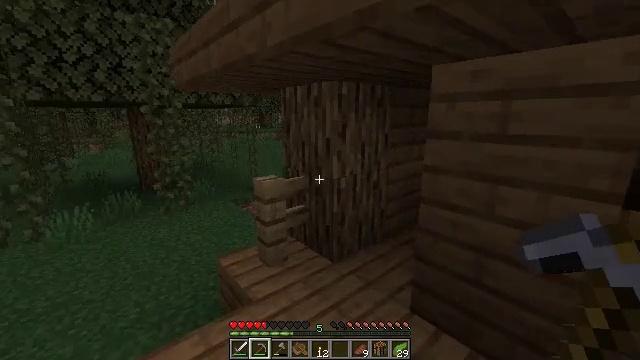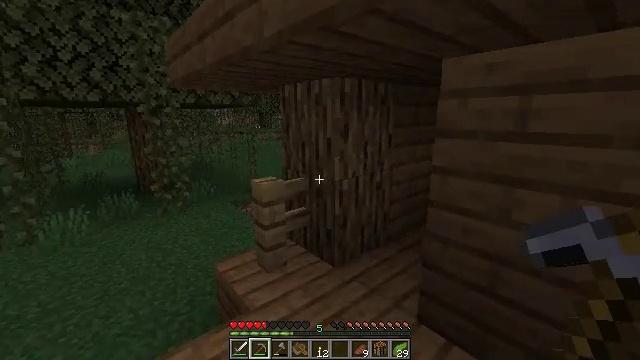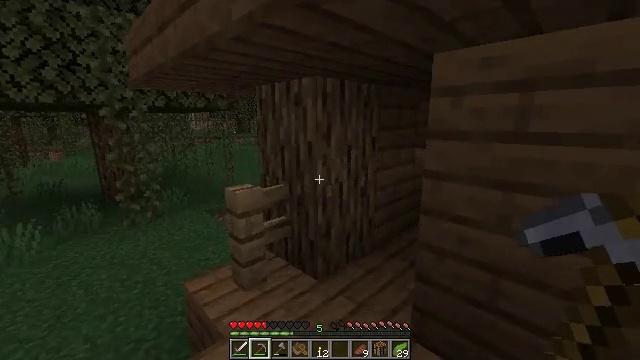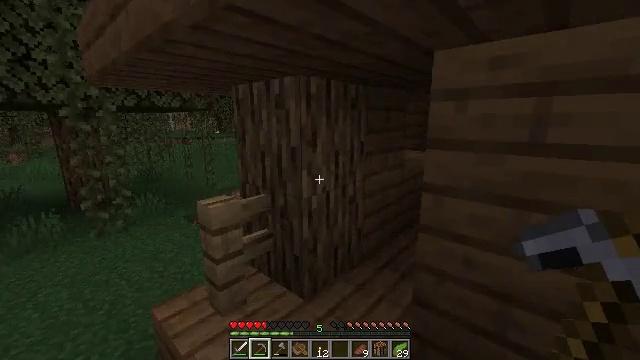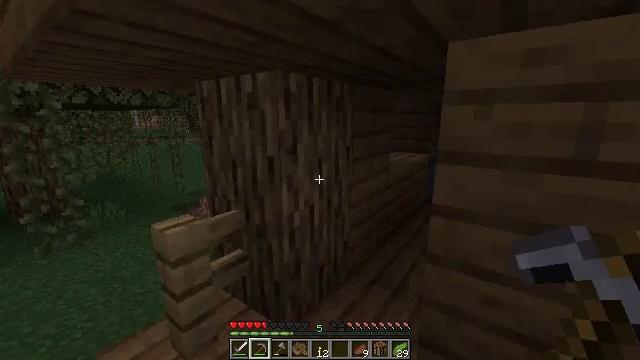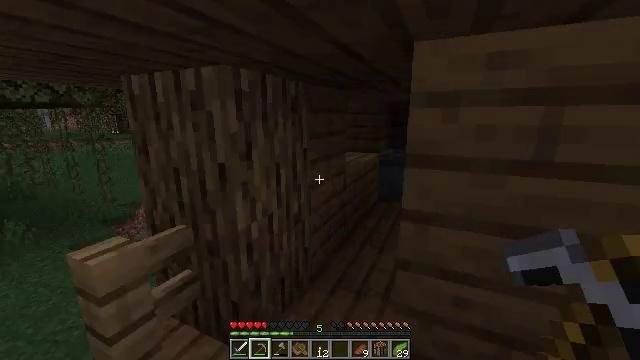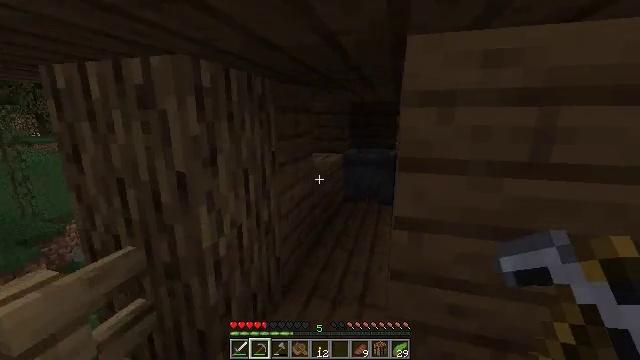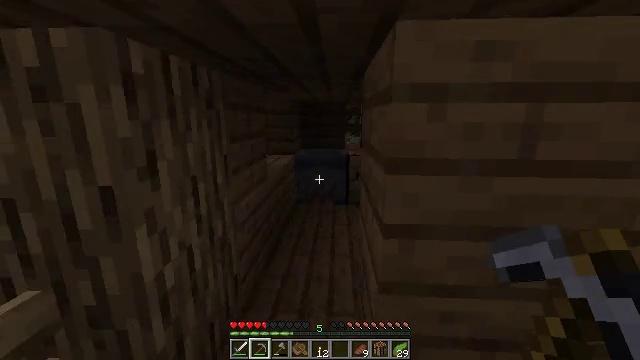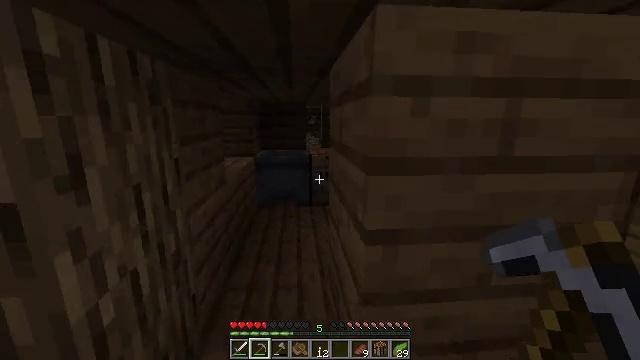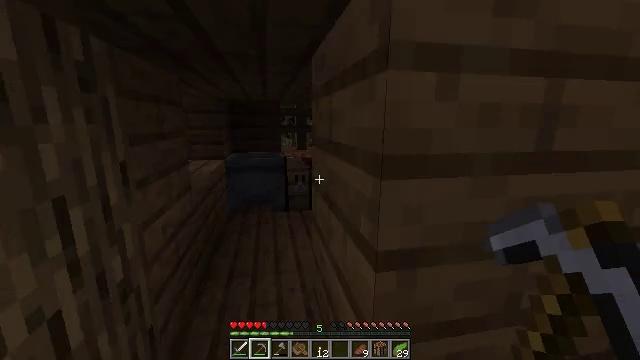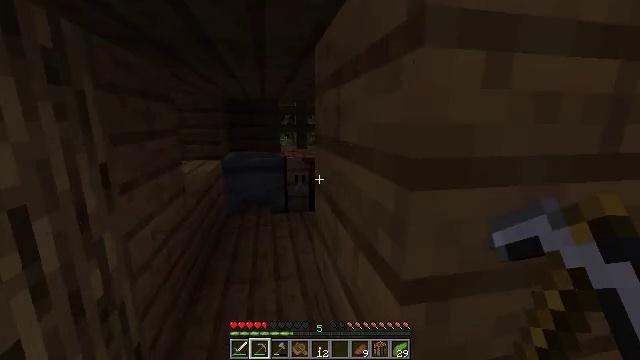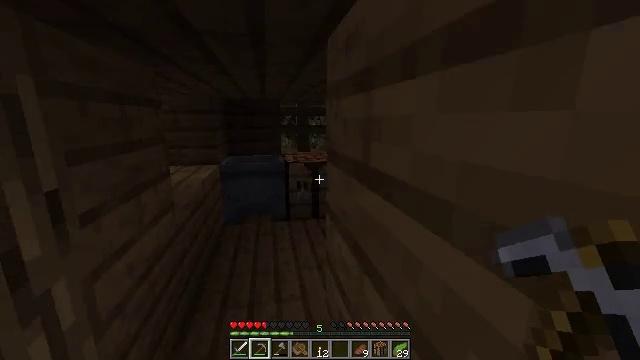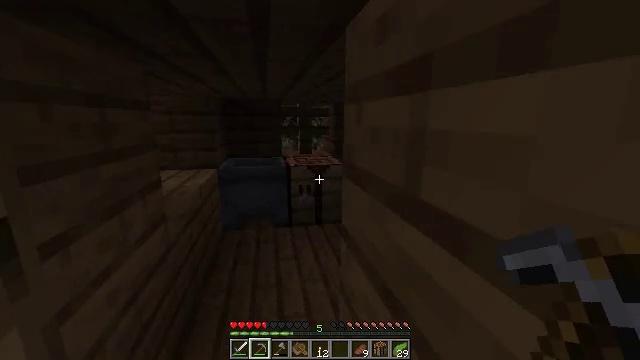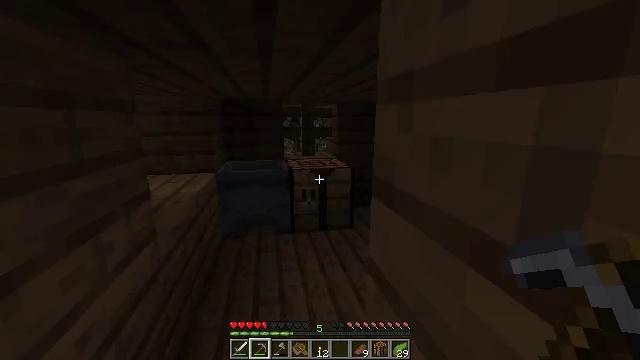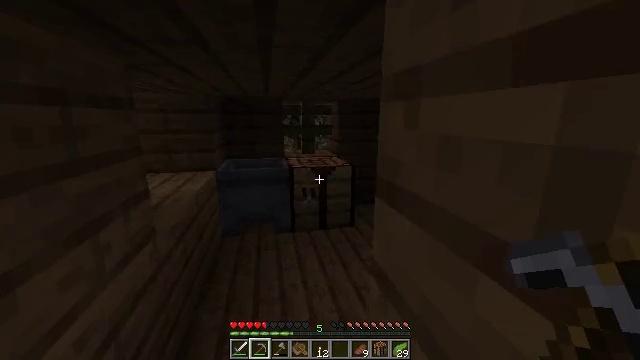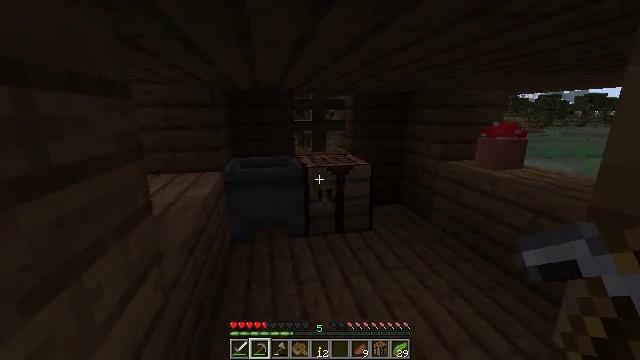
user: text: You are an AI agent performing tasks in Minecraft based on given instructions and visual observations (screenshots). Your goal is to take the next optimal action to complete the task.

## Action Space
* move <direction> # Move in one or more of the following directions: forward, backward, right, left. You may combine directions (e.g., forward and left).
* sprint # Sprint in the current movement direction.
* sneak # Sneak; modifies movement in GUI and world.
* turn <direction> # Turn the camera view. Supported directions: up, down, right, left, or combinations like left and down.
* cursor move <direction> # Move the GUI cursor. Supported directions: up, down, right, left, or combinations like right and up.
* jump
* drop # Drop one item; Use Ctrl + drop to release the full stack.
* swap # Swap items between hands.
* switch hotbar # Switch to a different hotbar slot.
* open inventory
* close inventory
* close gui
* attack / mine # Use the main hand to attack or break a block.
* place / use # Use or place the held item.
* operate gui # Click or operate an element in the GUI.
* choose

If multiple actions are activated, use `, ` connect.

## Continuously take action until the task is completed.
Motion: motion action
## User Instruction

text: Retrieve the potted red mushroom from its pot.
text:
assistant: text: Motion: move forward
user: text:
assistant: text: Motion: move forward, turn right and up
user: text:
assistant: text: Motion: move forward, turn right
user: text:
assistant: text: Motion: move forward and move left, turn right
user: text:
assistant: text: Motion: move forward and move left, turn right
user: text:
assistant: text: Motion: move forward and move left, turn right
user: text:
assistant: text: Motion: move forward, turn right
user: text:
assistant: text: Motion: move forward, turn right
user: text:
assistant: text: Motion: move forward, turn right
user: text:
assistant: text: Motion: move forward
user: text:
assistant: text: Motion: move forward
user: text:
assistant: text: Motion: move forward
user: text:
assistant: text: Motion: move forward
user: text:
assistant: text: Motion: move forward and move left
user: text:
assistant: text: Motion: move forward and move left, turn down
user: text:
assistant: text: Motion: move forward and move left, turn right and down
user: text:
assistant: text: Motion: move forward and move left
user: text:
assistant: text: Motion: move forward and move left, turn right
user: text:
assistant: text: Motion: move forward and move left, turn right
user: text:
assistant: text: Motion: move forward, turn right
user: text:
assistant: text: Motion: turn right
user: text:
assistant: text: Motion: turn right
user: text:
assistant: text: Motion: no_op
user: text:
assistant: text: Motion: move forward
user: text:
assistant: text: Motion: move forward, turn down
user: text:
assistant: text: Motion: move forward, turn left and down
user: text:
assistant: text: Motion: move forward, turn down
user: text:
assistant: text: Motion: move forward and move right, turn left and down
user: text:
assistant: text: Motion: move forward and move right, turn left and down
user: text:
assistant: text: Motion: move forward and move right, turn left and down